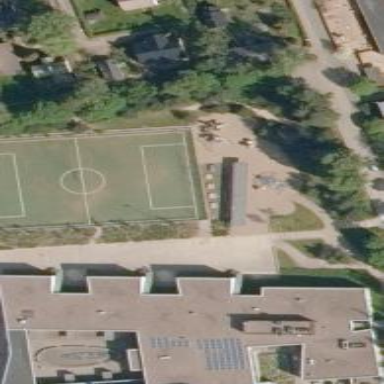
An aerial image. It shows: Soccer pitch designated for leisure and sports activities.